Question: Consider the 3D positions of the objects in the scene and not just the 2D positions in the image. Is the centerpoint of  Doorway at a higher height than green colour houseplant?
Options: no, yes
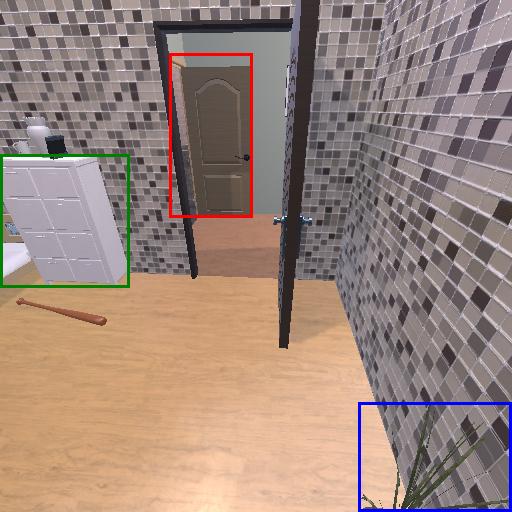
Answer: no